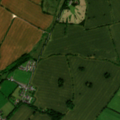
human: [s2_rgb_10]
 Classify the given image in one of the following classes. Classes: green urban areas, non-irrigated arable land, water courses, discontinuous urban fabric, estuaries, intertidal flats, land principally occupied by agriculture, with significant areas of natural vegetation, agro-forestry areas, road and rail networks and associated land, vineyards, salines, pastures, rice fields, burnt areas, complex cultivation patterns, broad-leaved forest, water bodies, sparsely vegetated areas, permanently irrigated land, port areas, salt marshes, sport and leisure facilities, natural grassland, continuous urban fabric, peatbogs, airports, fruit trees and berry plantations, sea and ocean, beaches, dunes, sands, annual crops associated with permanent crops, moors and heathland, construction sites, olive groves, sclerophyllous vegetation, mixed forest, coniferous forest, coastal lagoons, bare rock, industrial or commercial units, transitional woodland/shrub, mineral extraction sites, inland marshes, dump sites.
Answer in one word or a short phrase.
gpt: non-irrigated arable land, pastures